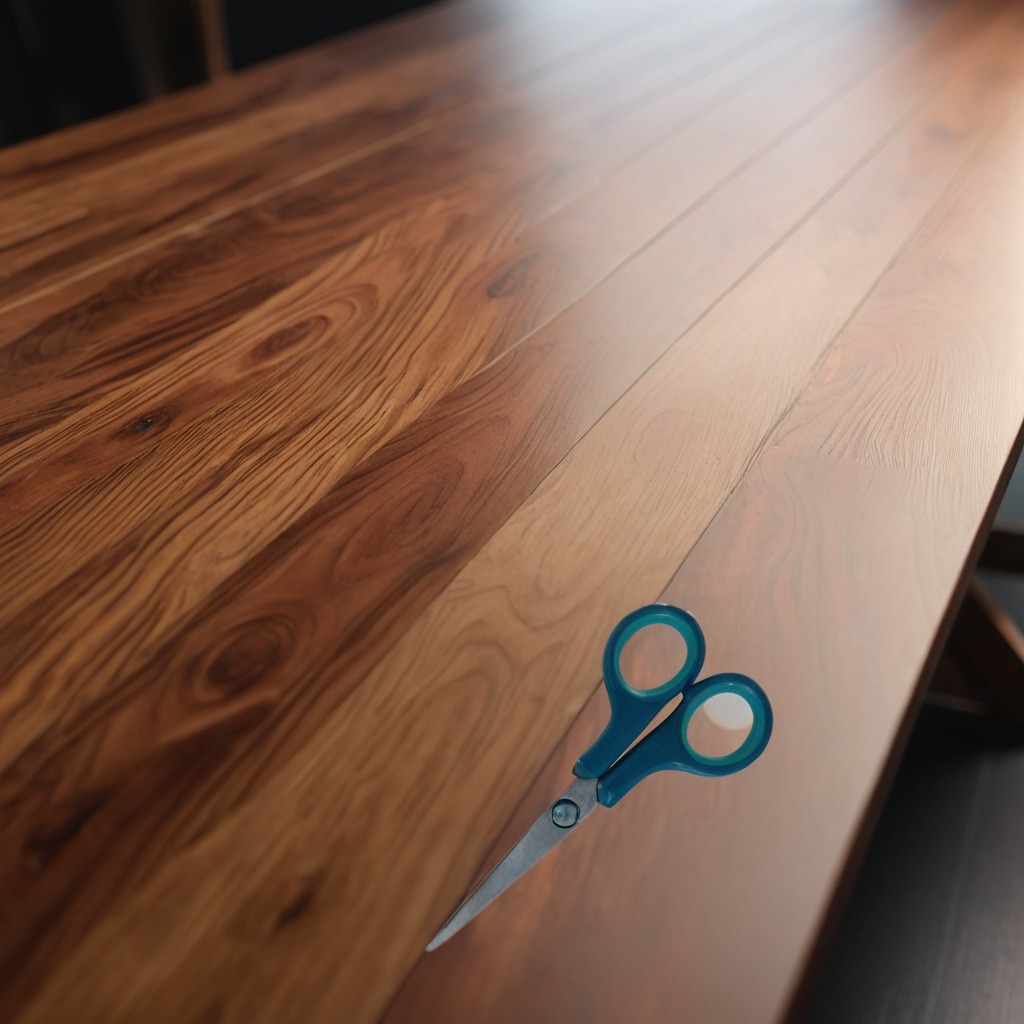
A scissor lies on the wooden table in a carpentry studio.